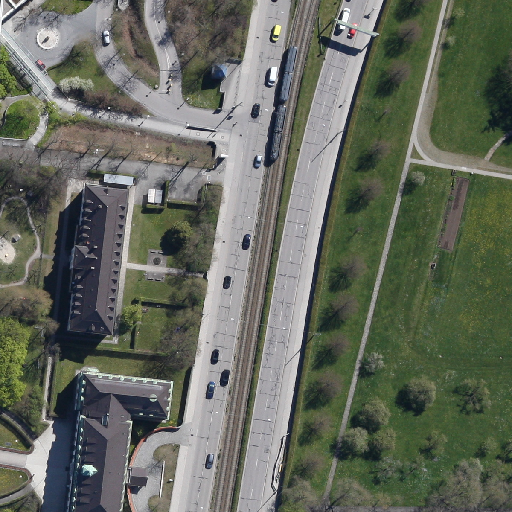
Referring expression: bikeway